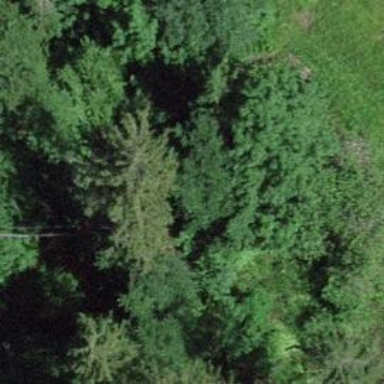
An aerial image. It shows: Thrilling zip line captured from above.